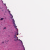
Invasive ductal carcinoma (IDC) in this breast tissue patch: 0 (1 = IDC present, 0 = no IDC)